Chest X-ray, PA view. Patient: 48 years old, sex M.
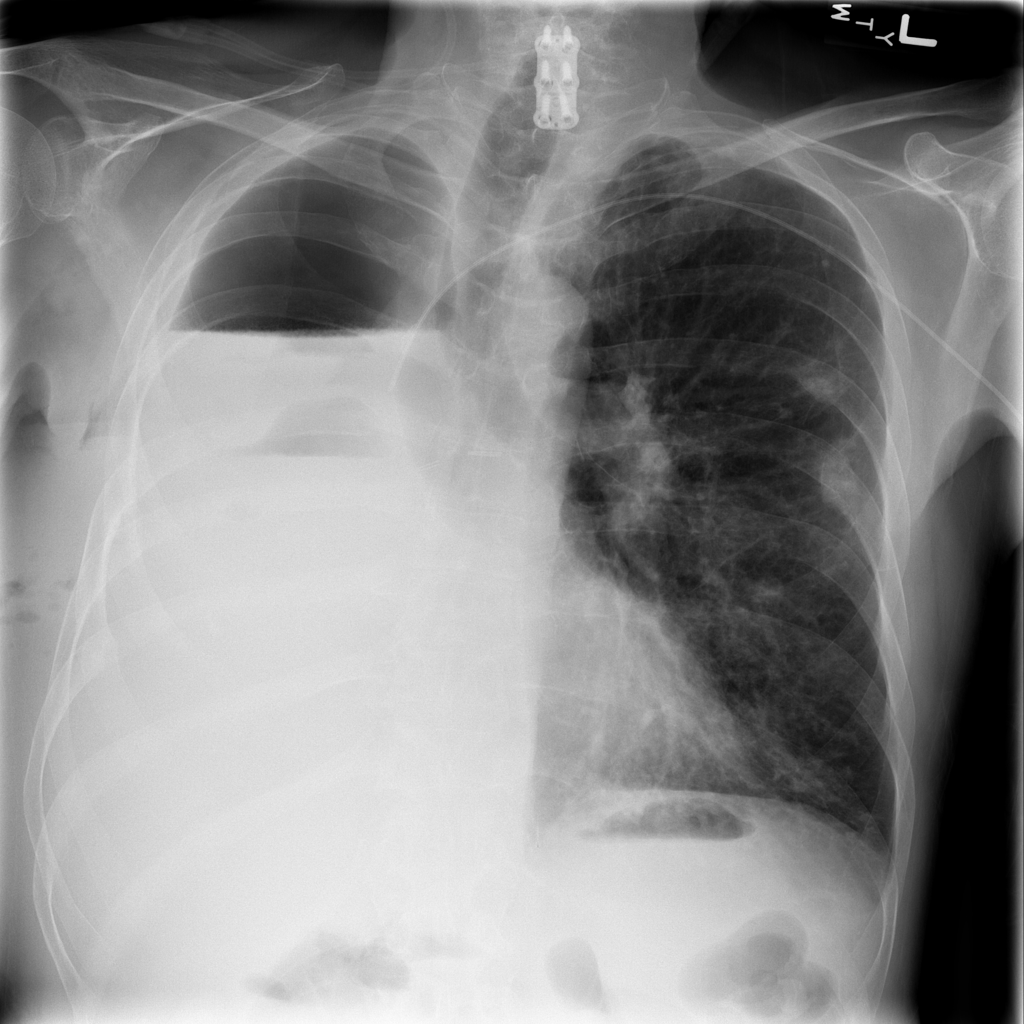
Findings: Emphysema